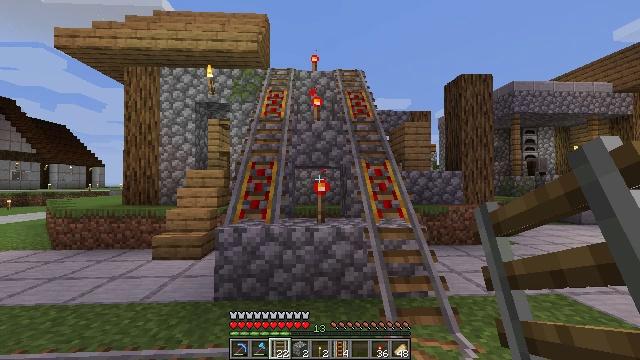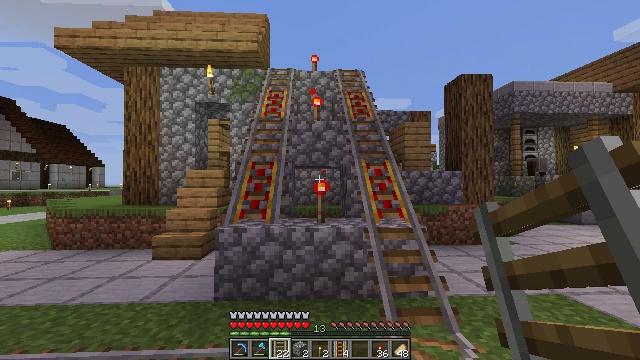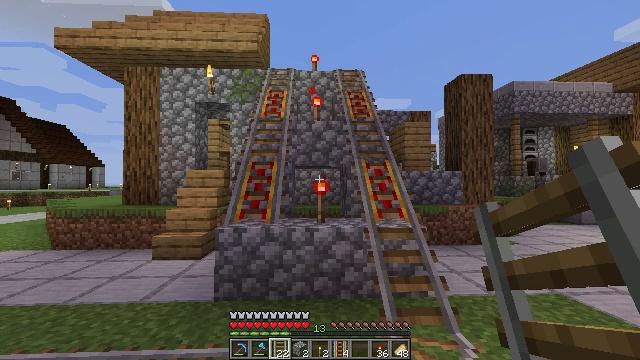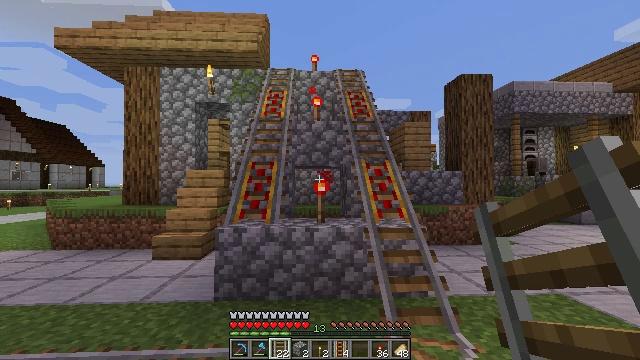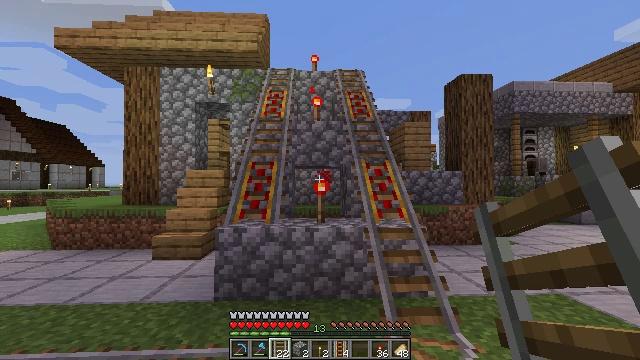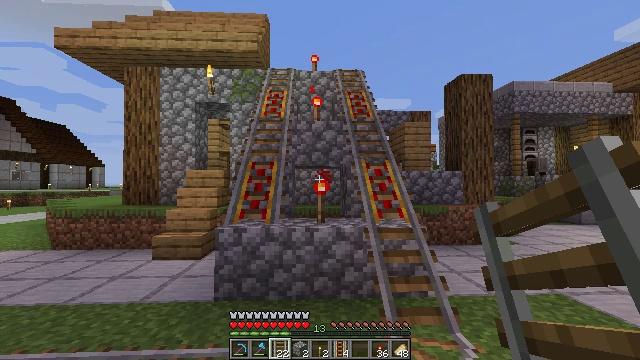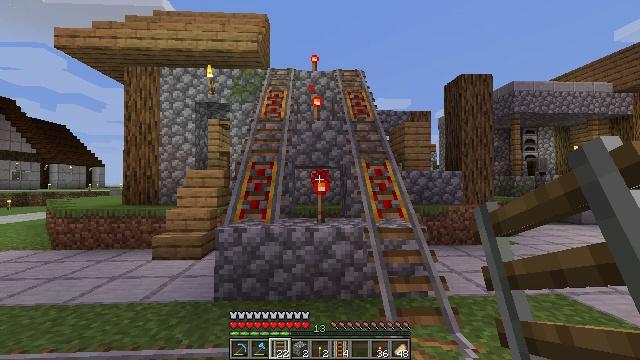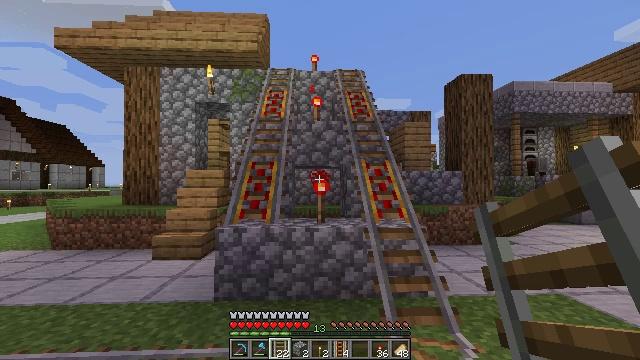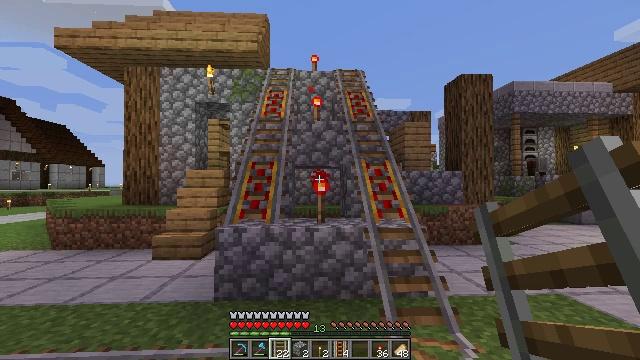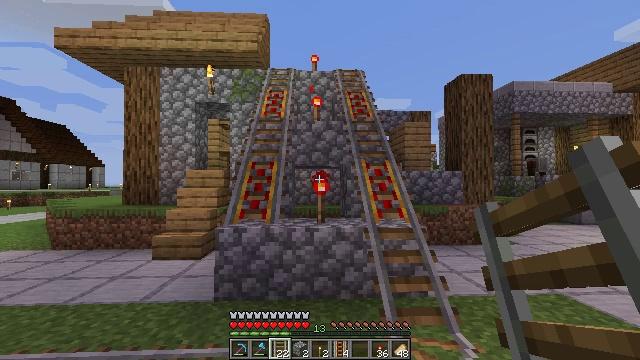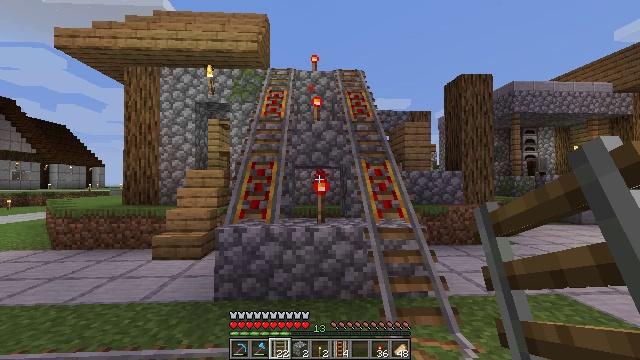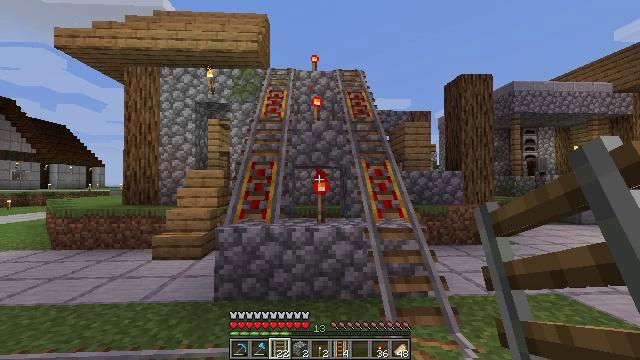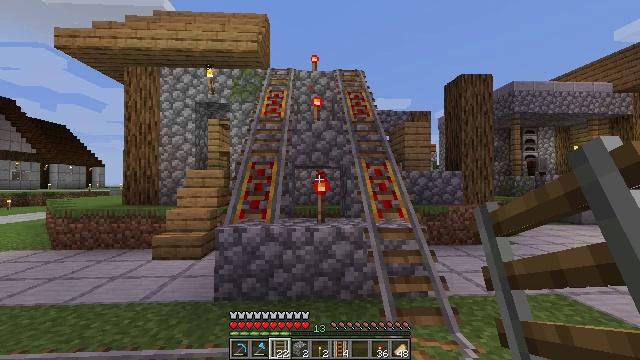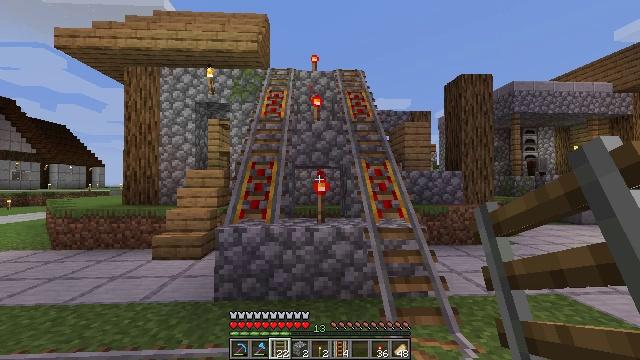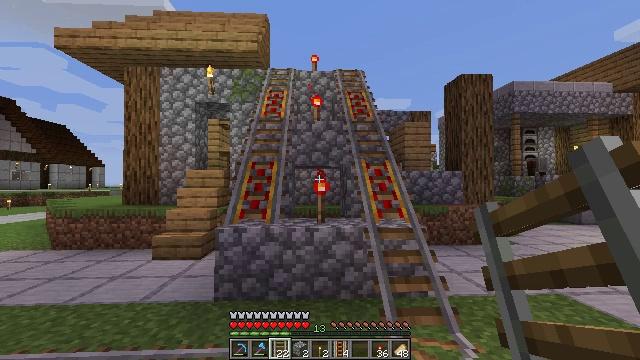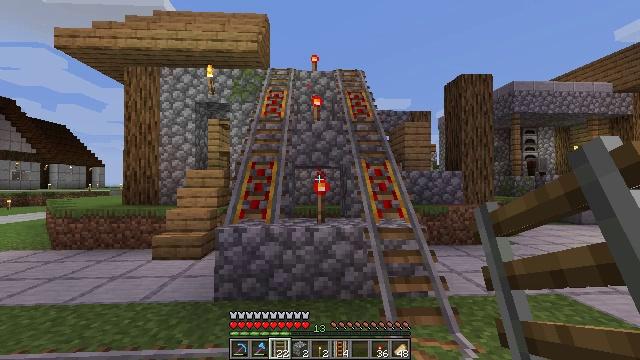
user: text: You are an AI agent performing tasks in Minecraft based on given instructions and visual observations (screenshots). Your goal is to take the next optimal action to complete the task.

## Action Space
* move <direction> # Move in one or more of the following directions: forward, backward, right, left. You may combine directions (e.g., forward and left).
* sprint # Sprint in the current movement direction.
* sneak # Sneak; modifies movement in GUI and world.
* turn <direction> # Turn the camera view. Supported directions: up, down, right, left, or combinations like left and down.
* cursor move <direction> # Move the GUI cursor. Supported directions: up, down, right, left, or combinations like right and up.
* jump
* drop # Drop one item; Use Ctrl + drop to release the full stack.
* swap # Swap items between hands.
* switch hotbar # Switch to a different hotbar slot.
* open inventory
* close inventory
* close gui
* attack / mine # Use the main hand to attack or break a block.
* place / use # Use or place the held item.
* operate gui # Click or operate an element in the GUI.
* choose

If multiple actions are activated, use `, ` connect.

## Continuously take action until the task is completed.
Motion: motion action
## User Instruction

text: Remove the cauldron from its current position.
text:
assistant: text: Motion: no_op
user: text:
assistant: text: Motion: no_op
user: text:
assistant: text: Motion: no_op
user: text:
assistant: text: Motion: no_op
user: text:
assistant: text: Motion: no_op
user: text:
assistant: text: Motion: no_op
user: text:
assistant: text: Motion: no_op
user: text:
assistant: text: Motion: no_op
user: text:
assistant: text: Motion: no_op
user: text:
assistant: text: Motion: no_op
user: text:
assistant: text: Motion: no_op
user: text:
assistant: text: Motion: no_op
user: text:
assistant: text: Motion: no_op
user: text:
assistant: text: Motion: no_op
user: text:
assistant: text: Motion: no_op
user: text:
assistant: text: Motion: no_op
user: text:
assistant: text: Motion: no_op
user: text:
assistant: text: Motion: no_op
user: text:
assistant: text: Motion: no_op
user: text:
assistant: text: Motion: no_op
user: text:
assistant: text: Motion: no_op
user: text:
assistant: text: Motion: no_op
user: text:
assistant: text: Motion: no_op
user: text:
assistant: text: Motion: no_op
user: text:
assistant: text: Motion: no_op
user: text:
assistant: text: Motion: no_op
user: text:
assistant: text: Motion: no_op
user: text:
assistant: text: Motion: no_op
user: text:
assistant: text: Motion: no_op
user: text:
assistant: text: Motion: no_op